Question: I have the following css:
'''
fieldset ul li input {
width: 96%;
margin: 0;
padding: 6px;
font-size: 13px;
border: 1px solid #CCC;
-moz-border-radius: 6px;
-webkit-border-radius: 6px;
border-radius: 6px;
-moz-box-shadow: 0 2px 2px white, inset 0 1px 3px #EEE;
-webkit-box-shadow: 0 2px 2px white, inset 0 1px 3px #EEE;
box-shadow: 0 2px 2px white, inset 0 1px 3px #EEE;
}
'''
Which is working under Firefox and Chrome. However in IE9, when I insert some text, I can't see it completely. As you can see is hidden in the half of it:

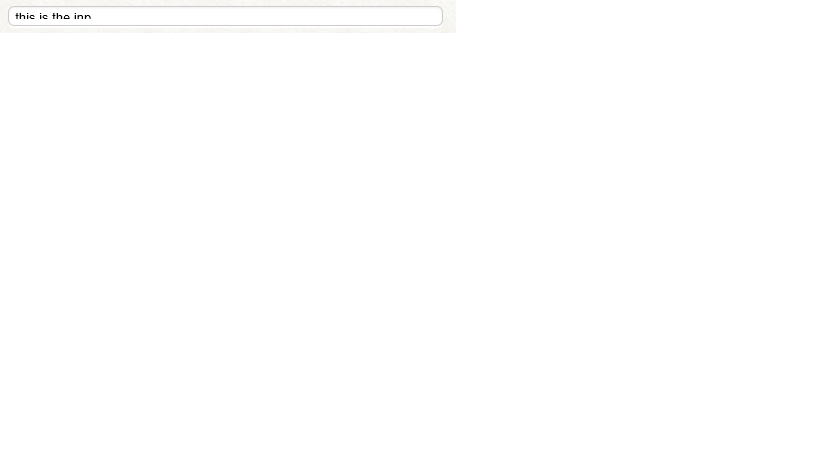
Answer: Either increase the height or the padding.
'''
input {
padding: 10px;
}
'''